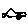
Label: car